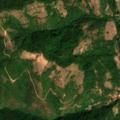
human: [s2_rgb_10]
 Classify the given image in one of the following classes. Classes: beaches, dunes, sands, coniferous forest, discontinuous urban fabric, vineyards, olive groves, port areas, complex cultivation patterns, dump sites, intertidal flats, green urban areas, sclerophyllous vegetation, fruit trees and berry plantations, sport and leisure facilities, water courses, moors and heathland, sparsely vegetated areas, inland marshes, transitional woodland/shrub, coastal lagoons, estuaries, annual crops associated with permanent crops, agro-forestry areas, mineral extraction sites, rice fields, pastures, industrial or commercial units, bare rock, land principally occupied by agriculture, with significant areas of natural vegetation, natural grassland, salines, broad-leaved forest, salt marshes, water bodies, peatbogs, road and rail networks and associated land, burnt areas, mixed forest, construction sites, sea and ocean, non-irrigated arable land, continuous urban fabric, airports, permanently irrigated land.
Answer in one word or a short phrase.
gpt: complex cultivation patterns, land principally occupied by agriculture, with significant areas of natural vegetation, broad-leaved forest